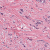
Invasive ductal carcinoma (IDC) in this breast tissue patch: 1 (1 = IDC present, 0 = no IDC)